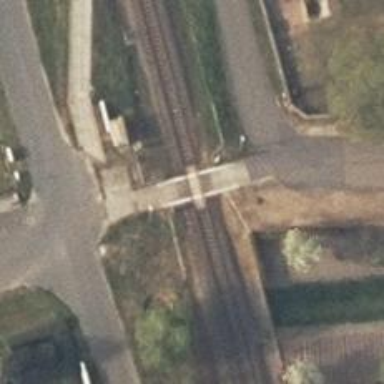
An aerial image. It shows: Level railway crossing with traffic signals. The crossing has both light signals and saltire signals with full barrier.